Question: Here's all my relevant code:
'''
Toolbar toolbar = (Toolbar) findViewById(R.id.toolbar);
toolbar.setTitle("sometitle");
toolbar.inflateMenu(R.menu.menu_main);
setSupportActionBar(toolbar);
'''
Styles:
'''
<resources>
<!-- Base application theme. -->
<style name="AppTheme" parent="Theme.AppCompat.Light.NoActionBar">
<item name="colorPrimary">@color/sunshine_blue</item>
<item name="colorPrimaryDark">@color/sunshine_dark_blue</item>
<item name="drawerArrowStyle">@style/DrawerArrowStyle</item>
<item name="windowActionBar">false</item> <!-- Remove the default action bar -->
<item name="windowNoTitle">true</item>
</style>
<style name="DrawerArrowStyle" parent="Widget.AppCompat.DrawerArrowToggle">
<item name="spinBars">true</item>
<item name="color">@android:color/white</item>
</style>
'''
XML:
'''
<android.support.v4.widget.DrawerLayout
xmlns:android="http://schemas.android.com/apk/res/android"
android:id="@+id/drawer_layout"
android:layout_width="match_parent"
android:layout_height="match_parent">
<!-- Replace the default action bar -->
<android.support.v7.widget.Toolbar
android:id="@+id/toolbar"
android:layout_height="?attr/actionBarSize"
android:layout_width="match_parent"
android:elevation="5dp"
android:background="?attr/colorPrimary" />
<!-- The main content view -->
<fragment xmlns:android="http://schemas.android.com/apk/res/android"
xmlns:app="http://schemas.android.com/apk/res-auto"
xmlns:tools="http://schemas.android.com/tools" android:id="@+id/fragment"
android:name="com.***.***.***.MainActivityFragment"
tools:layout="@layout/fragment_main" android:layout_width="match_parent"
android:layout_height="match_parent" />
<!-- The navigation drawer -->
<ListView android:id="@+id/left_drawer"
android:layout_width="240dp"
android:layout_height="match_parent"
android:layout_gravity="start"
android:choiceMode="singleChoice"
android:divider="@android:color/transparent"
android:dividerHeight="0dp"
android:background="#111"/>
'''
And here's the result:
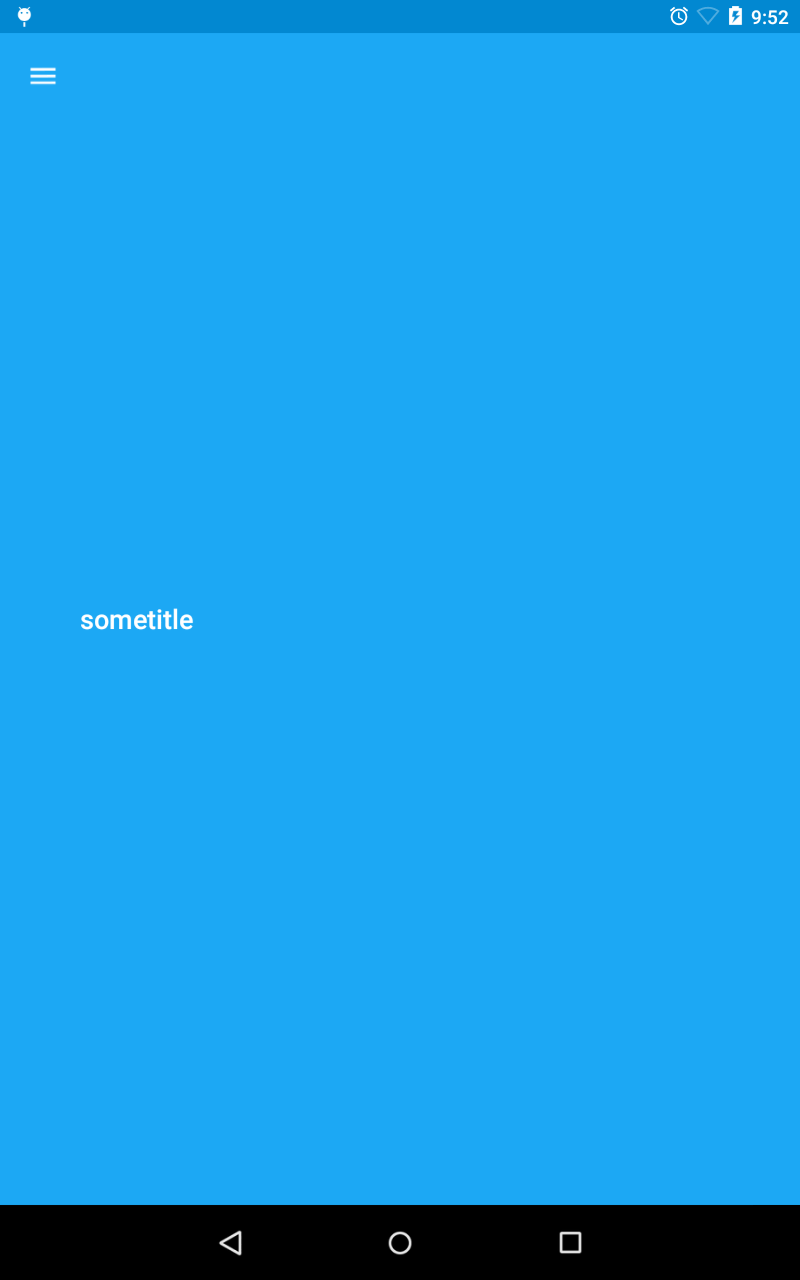
Answer: Possible solution will be to move the Toolbar outside the DrawerLayout and put those two inside a frame layout.
'''
<FrameLayout xmlns:android="http://schemas.android.com/apk/res/android"
android:layout_width="match_parent"
android:layout_height="match_parent">
<android.support.v4.widget.DrawerLayout
android:id="@+id/drawer_layout"
android:paddingTop="?attr/actionBarSize"
android:layout_width="match_parent"
android:layout_height="match_parent">
<!-- The main content view -->
<fragment
xmlns:android="http://schemas.android.com/apk/res/android"
xmlns:app="http://schemas.android.com/apk/res-auto"
xmlns:tools="http://schemas.android.com/tools" android:id="@+id/fragment"
android:name="com.***.***.***.MainActivityFragment"
tools:layout="@layout/fragment_main" android:layout_width="match_parent"
android:layout_height="match_parent" />
<!-- The navigation drawer -->
<ListView
android:id="@+id/left_drawer"
android:layout_width="240dp"
android:layout_height="match_parent"
android:layout_gravity="start"
android:choiceMode="singleChoice"
android:divider="@android:color/transparent"
android:dividerHeight="0dp"
android:background="#111"/>
</android.support.v4.widget.DrawerLayout>
<!-- Replace the default action bar -->
<android.support.v7.widget.Toolbar
android:id="@+id/toolbar"
android:layout_height="?attr/actionBarSize"
android:layout_width="match_parent"
android:elevation="5dp"
android:background="?attr/colorPrimary" />
</FrameLayout>
'''